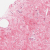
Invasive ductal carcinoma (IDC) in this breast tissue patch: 0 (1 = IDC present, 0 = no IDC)